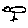
Label: bird